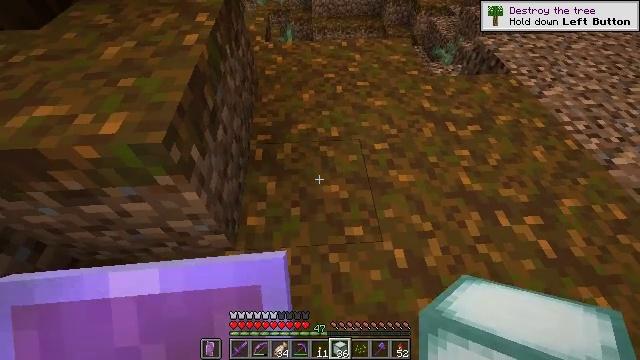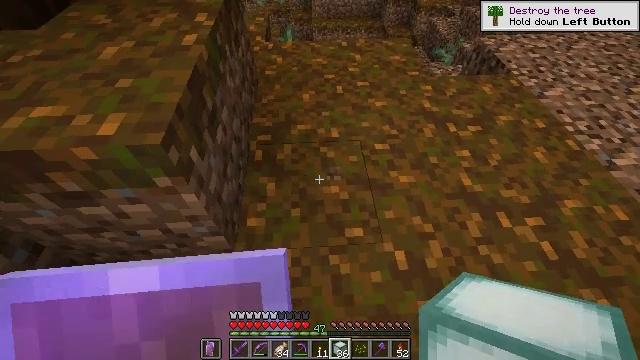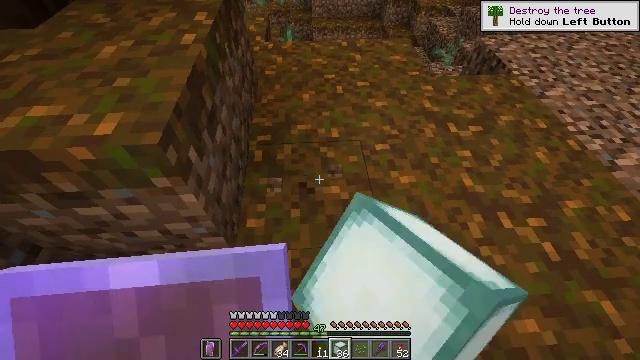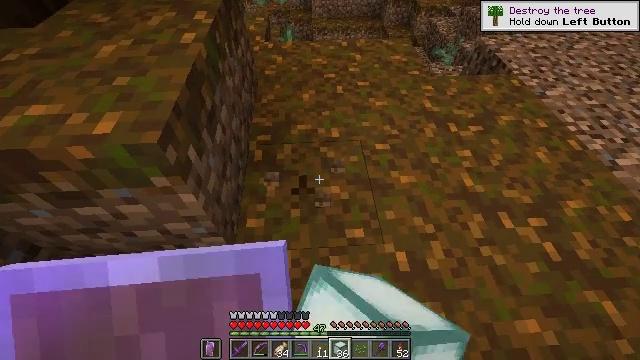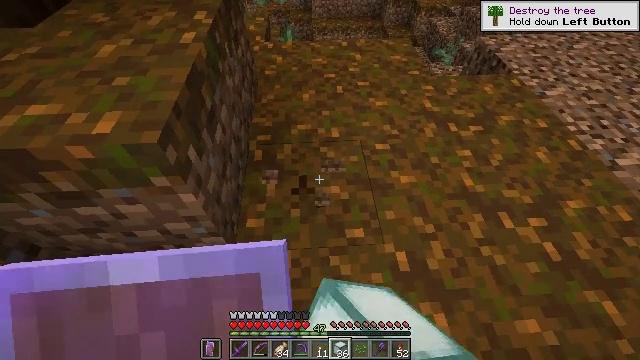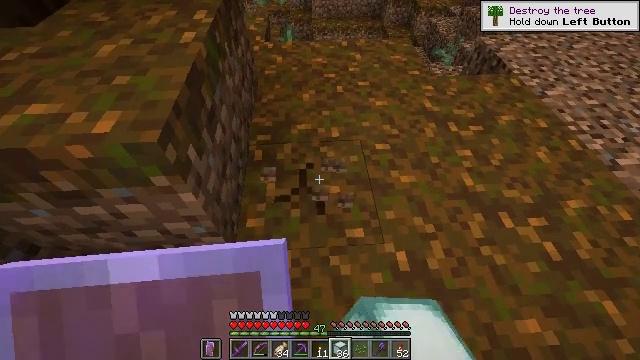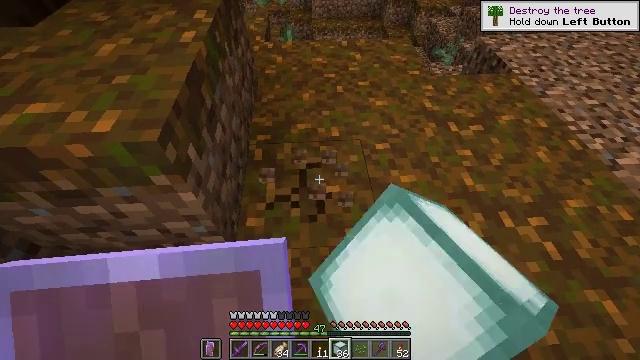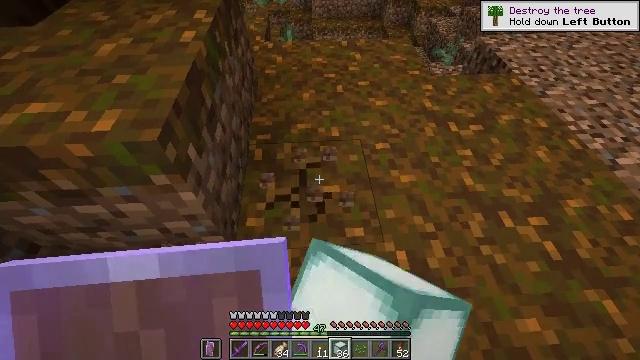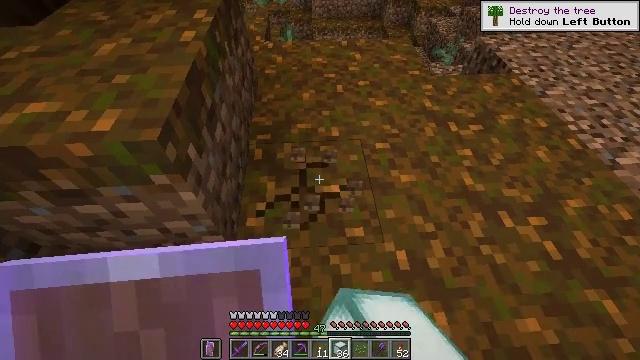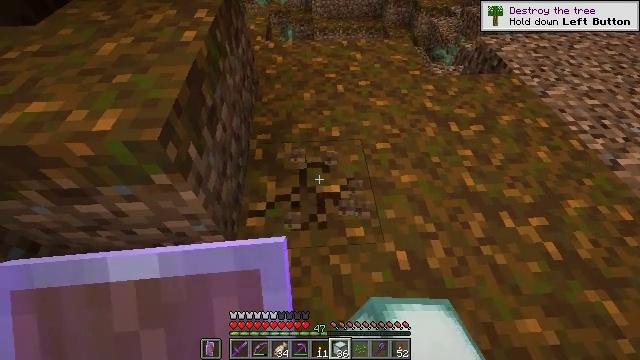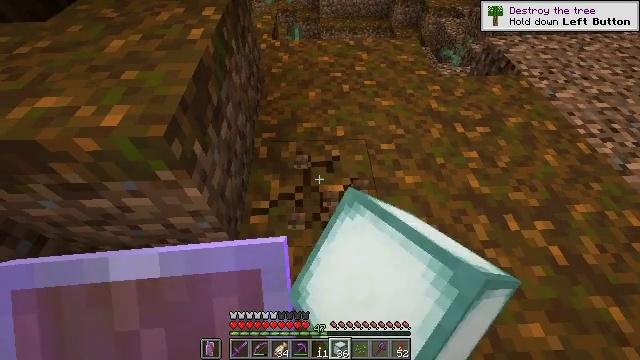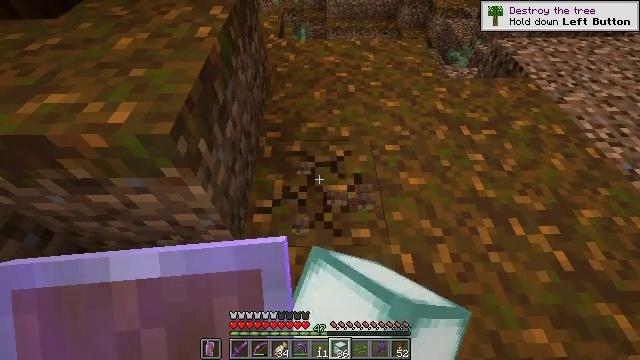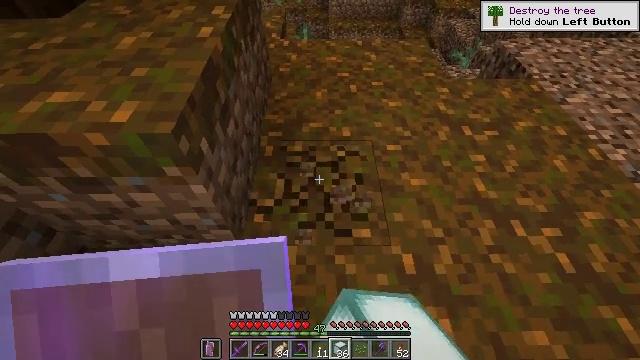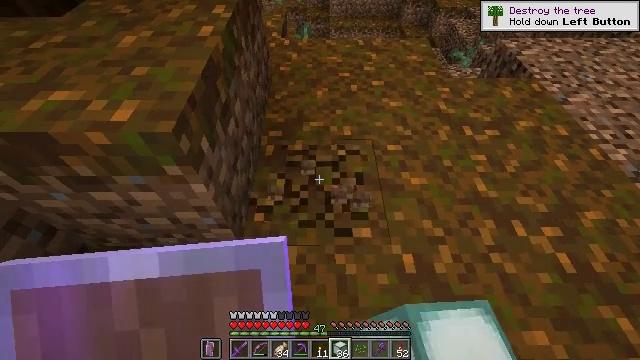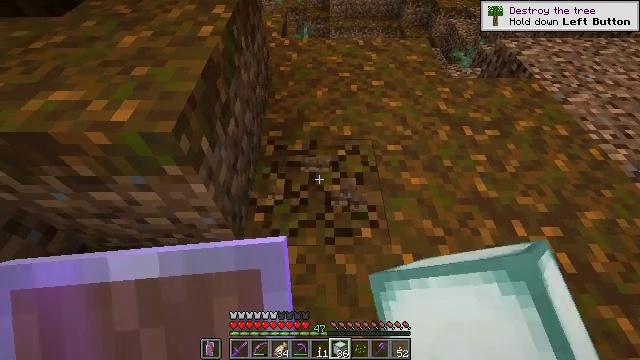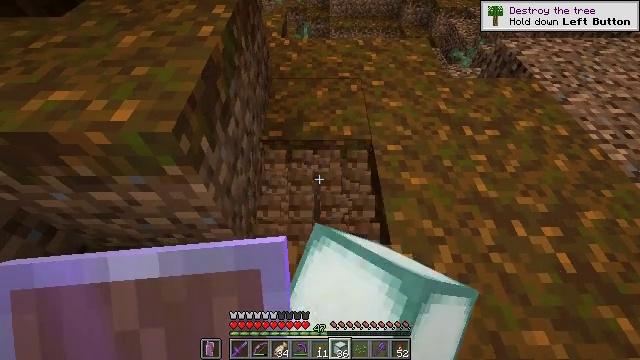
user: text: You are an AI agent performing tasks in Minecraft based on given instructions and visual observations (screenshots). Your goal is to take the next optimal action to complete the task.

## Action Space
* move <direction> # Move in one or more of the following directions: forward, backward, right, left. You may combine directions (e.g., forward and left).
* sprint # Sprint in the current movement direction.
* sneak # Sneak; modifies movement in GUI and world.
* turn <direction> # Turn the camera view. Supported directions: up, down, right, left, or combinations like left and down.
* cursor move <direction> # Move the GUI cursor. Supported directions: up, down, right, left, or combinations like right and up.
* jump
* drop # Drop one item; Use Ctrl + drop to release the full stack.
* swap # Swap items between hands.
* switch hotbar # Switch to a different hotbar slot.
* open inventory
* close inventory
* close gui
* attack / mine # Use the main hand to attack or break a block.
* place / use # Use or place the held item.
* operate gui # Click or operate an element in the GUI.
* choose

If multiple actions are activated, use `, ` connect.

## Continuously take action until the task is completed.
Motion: motion action
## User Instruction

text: Mine the podzol from the ground.
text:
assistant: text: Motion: attack / mine
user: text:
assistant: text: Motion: attack / mine
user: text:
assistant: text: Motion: attack / mine
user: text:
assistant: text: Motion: attack / mine
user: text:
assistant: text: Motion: attack / mine
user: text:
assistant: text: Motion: attack / mine
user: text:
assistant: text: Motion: attack / mine
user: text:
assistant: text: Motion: attack / mine
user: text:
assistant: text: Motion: attack / mine
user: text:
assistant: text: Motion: turn left, attack / mine
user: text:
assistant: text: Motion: turn left, attack / mine
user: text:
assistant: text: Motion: attack / mine
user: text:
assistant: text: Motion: attack / mine
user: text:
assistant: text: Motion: attack / mine
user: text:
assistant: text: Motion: attack / mine
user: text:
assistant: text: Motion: attack / mine
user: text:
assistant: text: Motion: attack / mine
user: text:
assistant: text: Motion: attack / mine
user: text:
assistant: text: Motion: attack / mine
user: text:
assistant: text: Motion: attack / mine